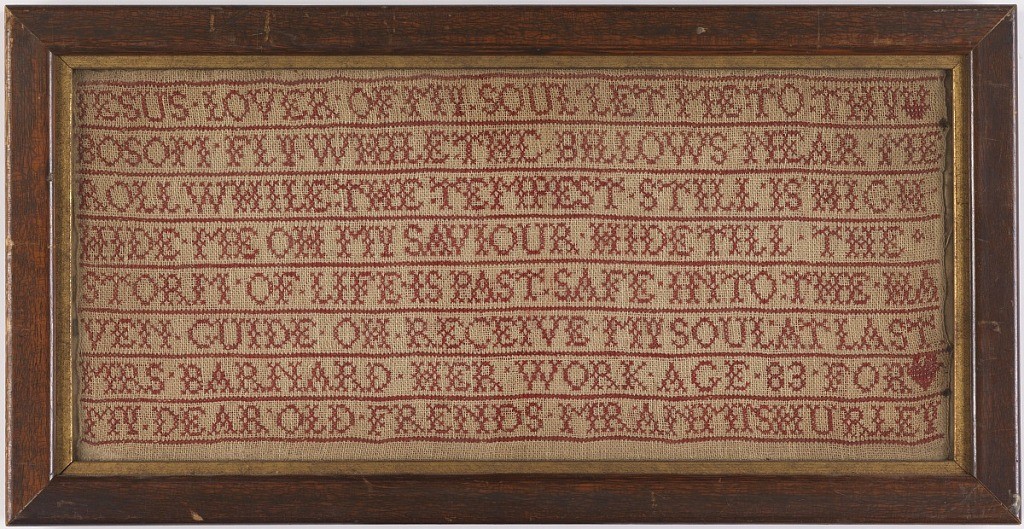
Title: Sampler
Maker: Mrs. Barnard
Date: ca. 1860
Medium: linen, cotton Technique: cross stitch embroidery
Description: Verse worked in red cross stitch embroidery on natural linen ground.